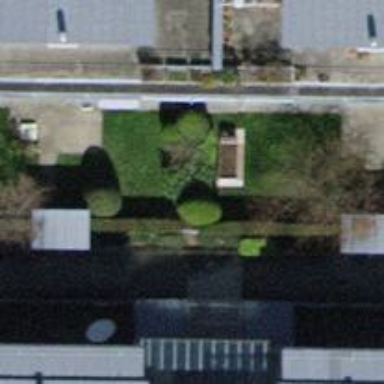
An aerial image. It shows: Shrub in its natural environment.